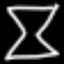
Label: hourglass